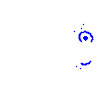
Particle: kaon